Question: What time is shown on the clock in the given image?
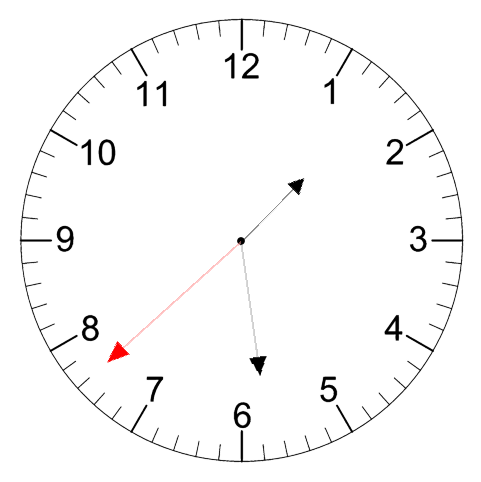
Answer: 01:28:38